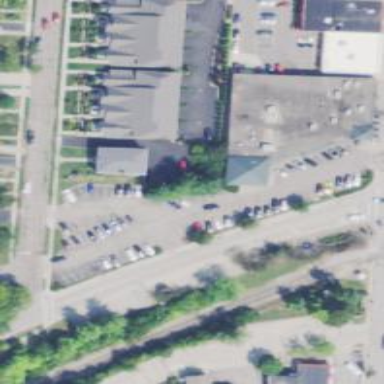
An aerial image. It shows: Pharmacy providing healthcare services.